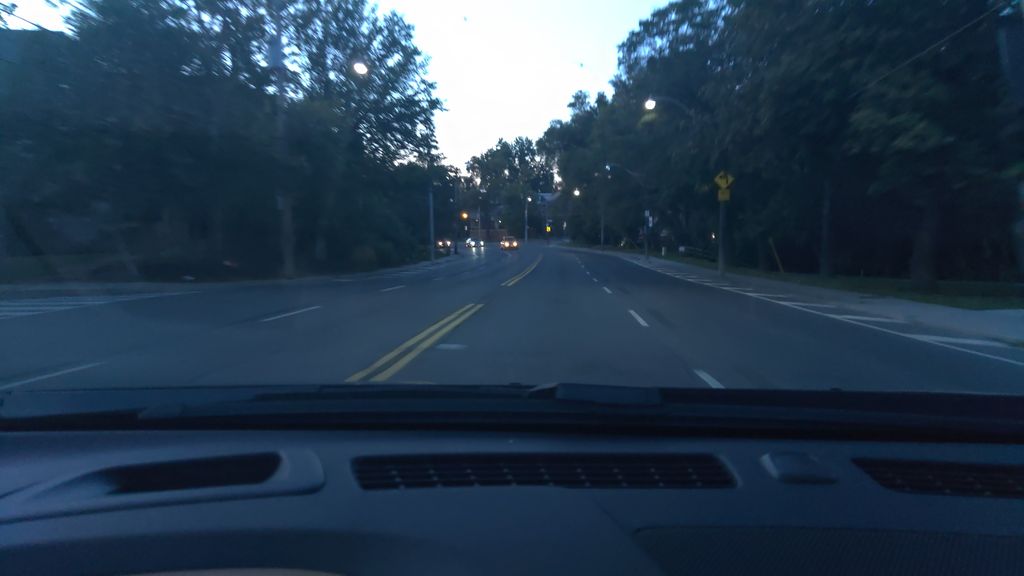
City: toronto